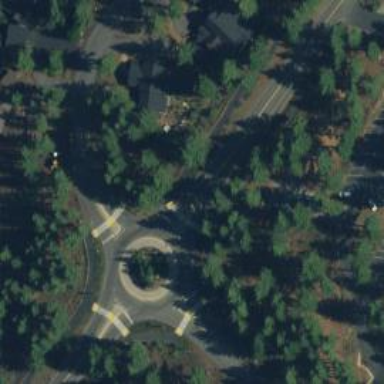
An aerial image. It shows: Tertiary road made of asphalt leading to roundabout junction.